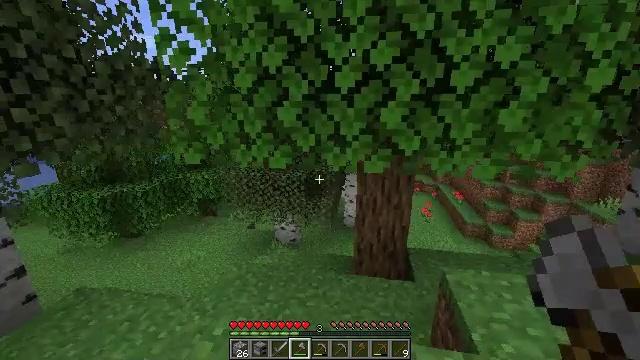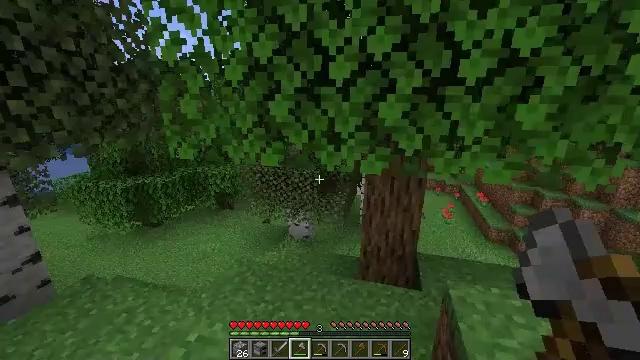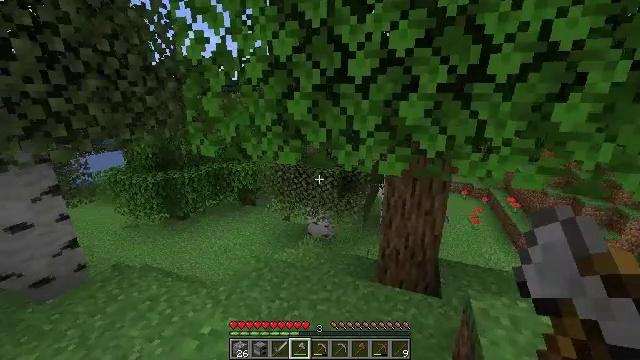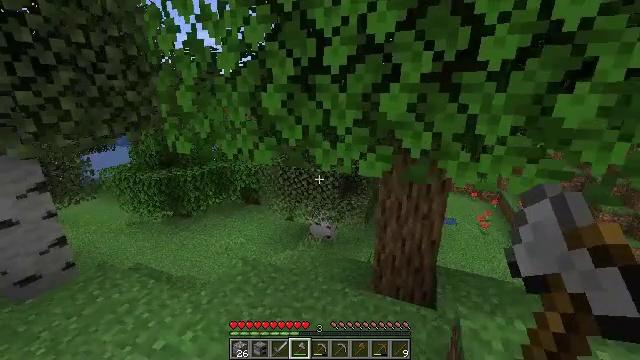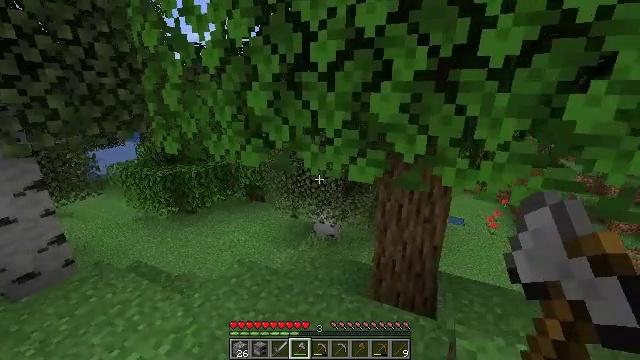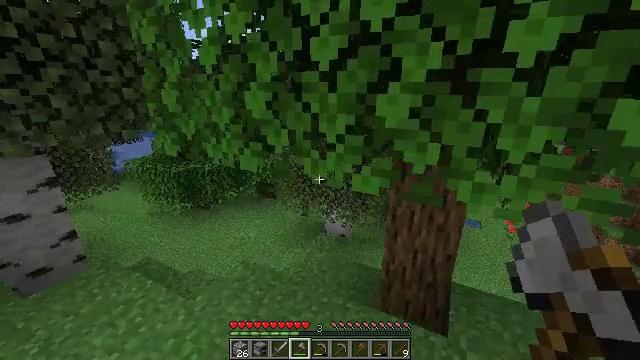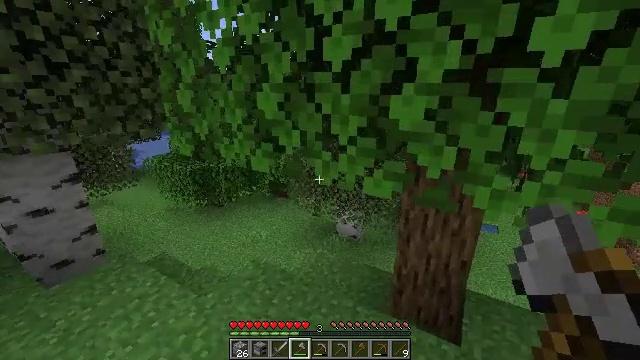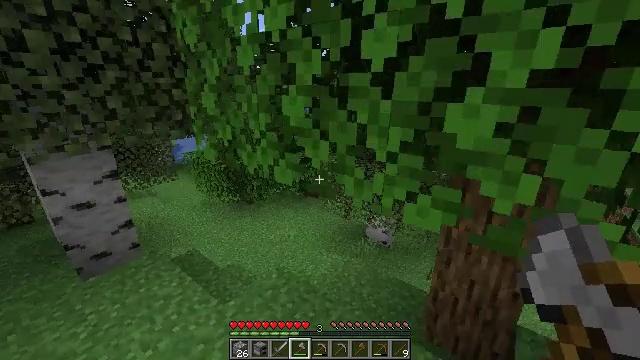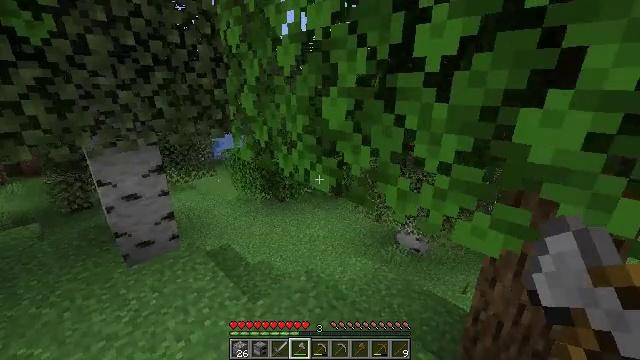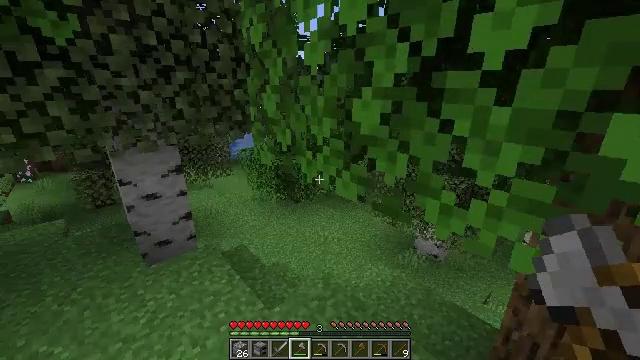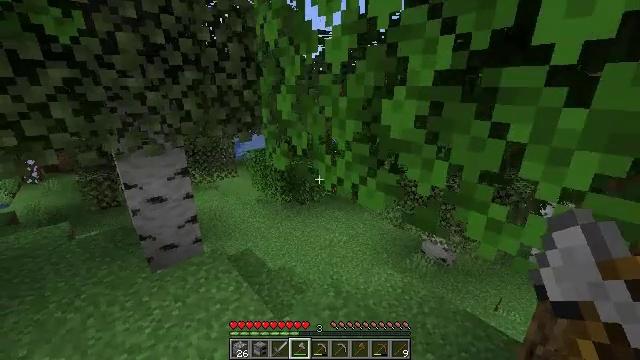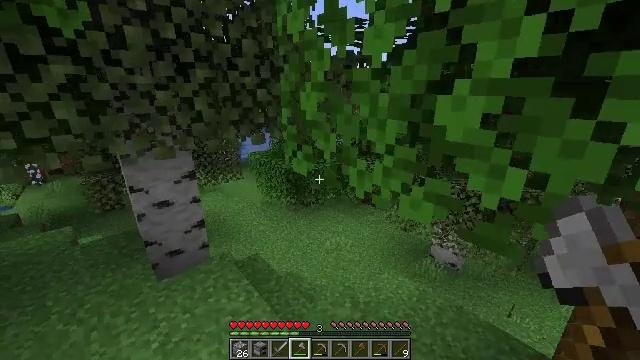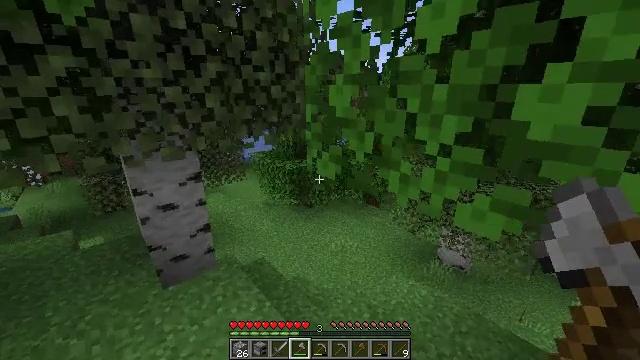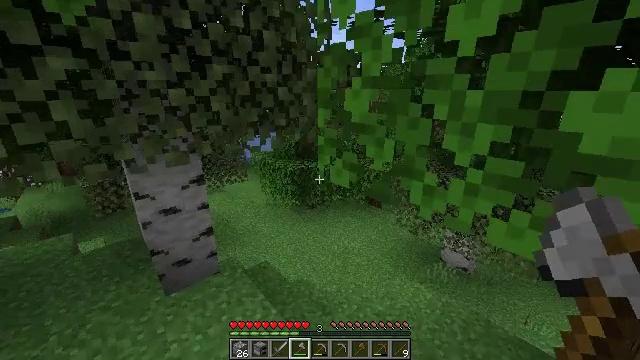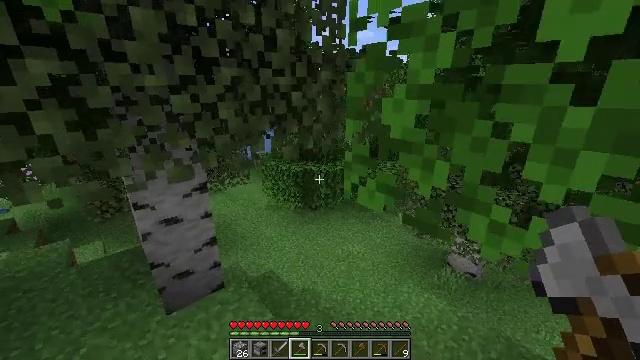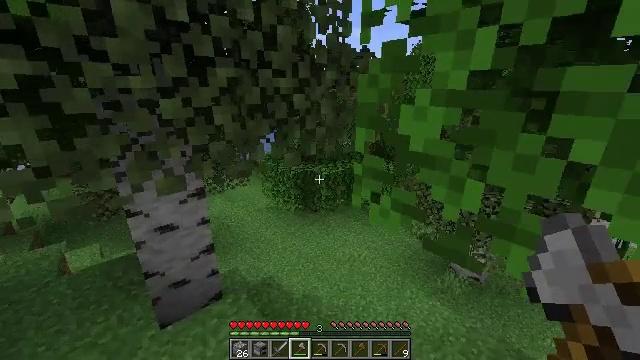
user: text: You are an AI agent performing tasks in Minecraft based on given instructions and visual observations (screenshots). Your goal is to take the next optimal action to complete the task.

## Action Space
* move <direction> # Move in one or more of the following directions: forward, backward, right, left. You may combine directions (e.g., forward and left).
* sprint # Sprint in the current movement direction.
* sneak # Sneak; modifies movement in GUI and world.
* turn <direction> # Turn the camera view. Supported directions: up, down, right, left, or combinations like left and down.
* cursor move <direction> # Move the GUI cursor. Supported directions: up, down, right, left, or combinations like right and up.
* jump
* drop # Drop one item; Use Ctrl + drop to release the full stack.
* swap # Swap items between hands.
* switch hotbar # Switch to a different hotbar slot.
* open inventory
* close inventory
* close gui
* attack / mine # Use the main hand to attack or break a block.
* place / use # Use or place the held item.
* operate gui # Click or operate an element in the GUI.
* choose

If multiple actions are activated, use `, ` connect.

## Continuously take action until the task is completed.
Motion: motion action
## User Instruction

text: Fish and kill the salmon.
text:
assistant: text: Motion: move forward and move right, turn left and down
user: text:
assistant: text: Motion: move forward and move right, turn left
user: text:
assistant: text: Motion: move forward and move right, turn left
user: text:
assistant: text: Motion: move forward and move right, turn left
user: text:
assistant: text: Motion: move forward, turn left
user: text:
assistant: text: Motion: move forward, turn left
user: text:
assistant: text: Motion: move forward and move left, turn left
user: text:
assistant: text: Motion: move forward and move left, turn left
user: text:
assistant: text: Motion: move forward and move left, turn left
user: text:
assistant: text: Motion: move forward and move left
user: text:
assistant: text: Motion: move forward and move left
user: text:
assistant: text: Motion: move forward and move left
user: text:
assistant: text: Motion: move forward and move left
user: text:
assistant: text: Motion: move forward
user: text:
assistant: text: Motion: move forward
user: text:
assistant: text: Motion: move forward
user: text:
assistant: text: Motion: move forward
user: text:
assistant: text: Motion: move forward
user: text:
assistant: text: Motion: move forward
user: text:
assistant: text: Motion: move forward
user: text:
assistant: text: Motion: move forward, turn right
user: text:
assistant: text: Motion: move forward, turn right
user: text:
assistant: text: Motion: move forward, turn right and down
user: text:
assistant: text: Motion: move forward, turn right
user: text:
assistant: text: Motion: move forward, turn right
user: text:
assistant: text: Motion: move forward
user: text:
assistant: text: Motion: move forward
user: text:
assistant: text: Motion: move forward
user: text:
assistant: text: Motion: move forward, turn right
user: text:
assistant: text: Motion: move forward, turn right